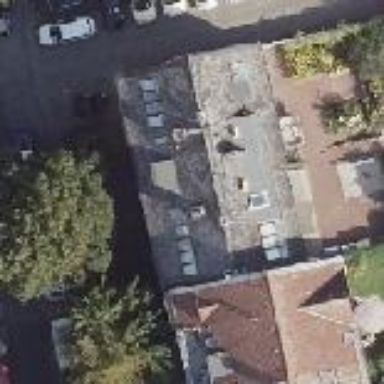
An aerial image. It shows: Apartment building with roof made of roof tiles.